Question: I am trying unsuccessfully to extract the formatted_address property.
The following web service logs the JSON below to the console. I cannot get the formatted address using 'returnedData.d.results[0].formatted_address'.
'''
$.ajax({
type: "POST",
url: "ReportIncident.aspx/ReverseGeocode",
data: "{latitude:" + latitude + ",longitude:" + longitude + "}",
contentType: "application/json; charset=utf-8",
dataType: "json",
success: function (returnedData)
{
console.log(returnedData);
}
});
'''
The format of the json is the exact same as the format over <URL>.
Darin pointed out that I was contradicting myself: the web service wraps up everything in the link above in a d object, I failed to mention that.

Here is the web service:
'''
[WebMethod]
public static string ReverseGeocode(decimal latitude, decimal longitude)
{
// Create the web request
string url = "http://maps.googleapis.com/maps/api/geocode/json?latlng=" + latitude + "," + longitude +"&sensor=true";
HttpWebRequest request = WebRequest.Create(url) as HttpWebRequest;
// Get response
using (HttpWebResponse response = request.GetResponse() as HttpWebResponse)
{
// Get the response stream
StreamReader reader = new StreamReader(response.GetResponseStream());
return reader.ReadToEnd();
}
}
'''
and here is the javascript:
'''
/Gets the current location of the user
function getLocation()
{
if (navigator.geolocation)
{
navigator.geolocation.getCurrentPosition(showPosition);
}
}
function showPosition(position)
{
var latitude = position.coords.latitude;
var longitude = position.coords.longitude;
$.ajax({
type: "POST",
url: "ReportIncident.aspx/ReverseGeocode",
data: "{latitude:" + latitude + ",longitude:" + longitude + "}",
contentType: "application/json; charset=utf-8",
dataType: "json",
success: function (returnedData)
{
alert(returnedData.d[0].results[0].formatted_address);
console.log(returnedData);
}
});
'''
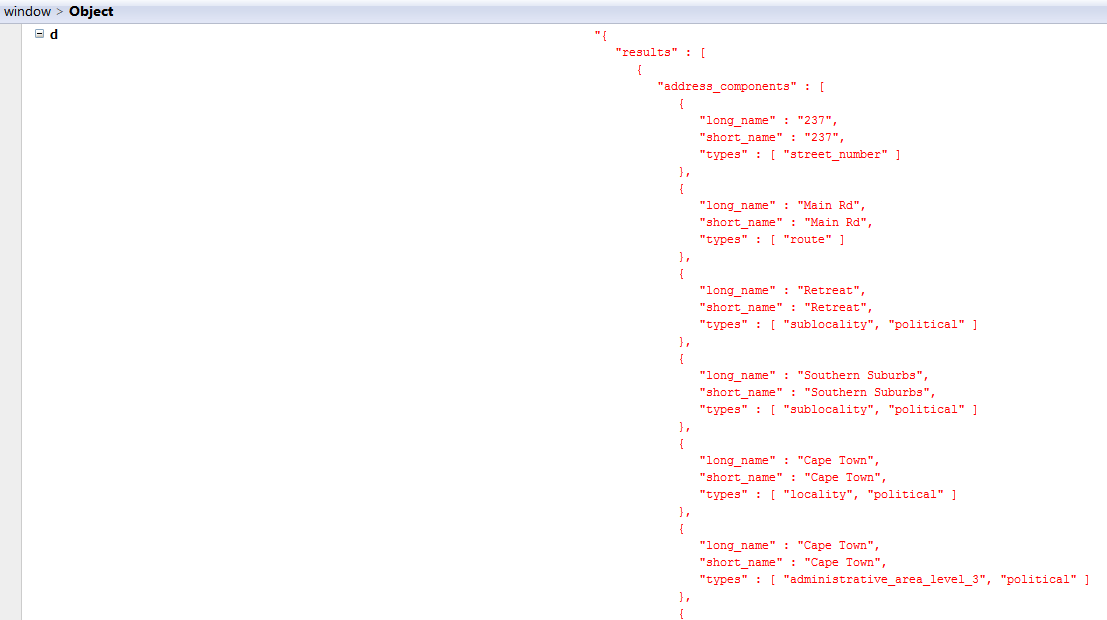
Answer: The answer to this issue turns out to be that the web service is returning a string, instead of json. The built-in javascript serializer does not get used. The eval keyword or something more secure needs to be used. As it happens I ended up using the Google Maps Javascript API and that was much easier anyway.